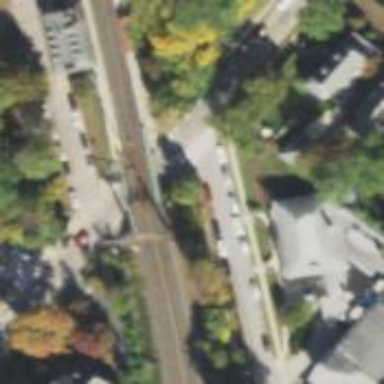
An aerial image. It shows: Bridge over railway with electrified contact lines.